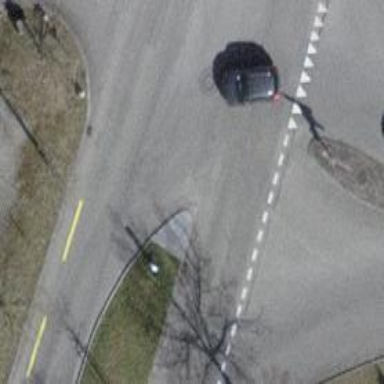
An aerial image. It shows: Asphalt road with primary link designation.